Aerial crown-view tile of a tropical tree (Barro Colorado Island, Panama), acquired 20241112:
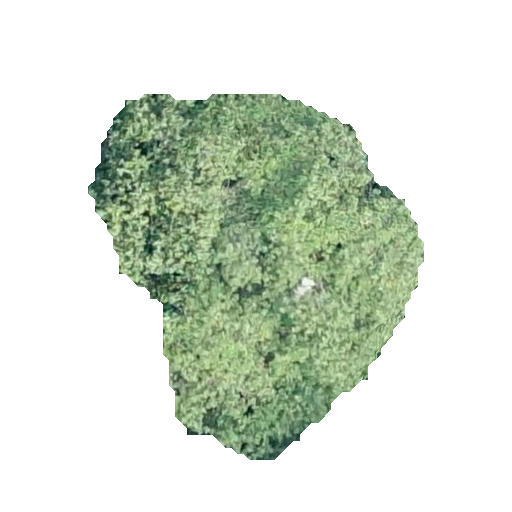
Species: Hieronyma alchorneoides
GBIF accepted scientific name: Hieronyma alchorneoides
Crown area: 128.171 m²